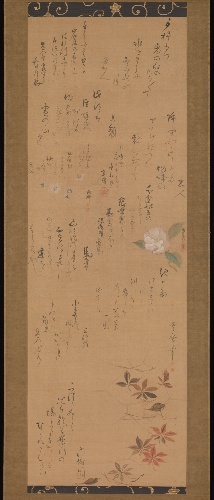
Artist: Shokusanjin (Ōta Nanpo)|Utamaro II
Artist bio: Japanese, 1749–1823|Japanese (died 1831?)
Date: ca. 1801–6
Object type: Hanging scroll
Classification: Paintings
Medium: Hanging scroll; ink and color on paper
Culture: Japan
Period: Edo period (1615–1868)
Dimensions: Image: 35 5/8 x 12 in. (90.5 x 30.5 cm)
Overall: 67 3/4 x 15 5/8 in. (172.1 x 39.7 cm)
Department: Asian Art
Credit line: The Harry G. C. Packard Collection of Asian Art, Gift of Harry G. C. Packard, and Purchase, Fletcher, Rogers, Harris Brisbane Dick, and Louis V. Bell Funds, Joseph Pulitzer Bequest, and The Annenberg Fund Inc. Gift, 1975
Accession year: 1975
Repository: Metropolitan Museum of Art, New York, NY
Tags: Calligraphy